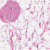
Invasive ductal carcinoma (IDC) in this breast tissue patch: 0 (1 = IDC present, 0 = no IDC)